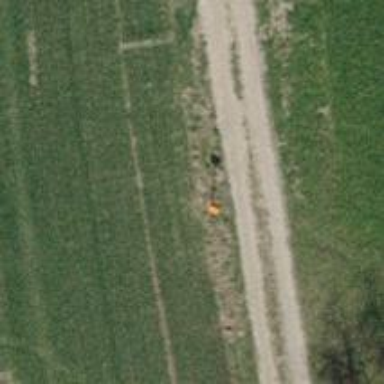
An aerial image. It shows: Pipeline marker.